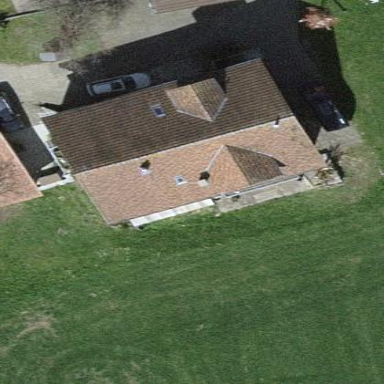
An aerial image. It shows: Simple and straightforward house.